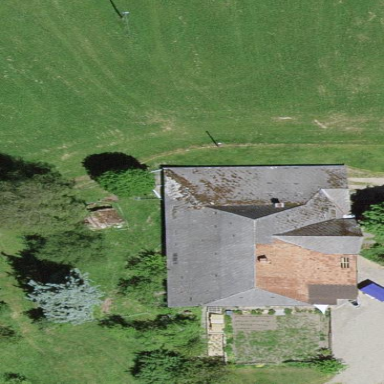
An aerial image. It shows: Farm building.